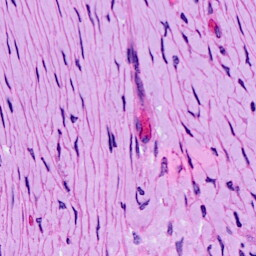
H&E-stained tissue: Ovarian